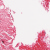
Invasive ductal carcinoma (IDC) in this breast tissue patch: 0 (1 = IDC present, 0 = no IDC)